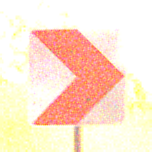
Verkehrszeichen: RichtungstafelnInKurvenKleinLinks
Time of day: Night
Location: Outdoor (Nature)
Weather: Clear
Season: NotSpecified
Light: Natural